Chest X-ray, AP view. Patient: 45 years old, sex M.
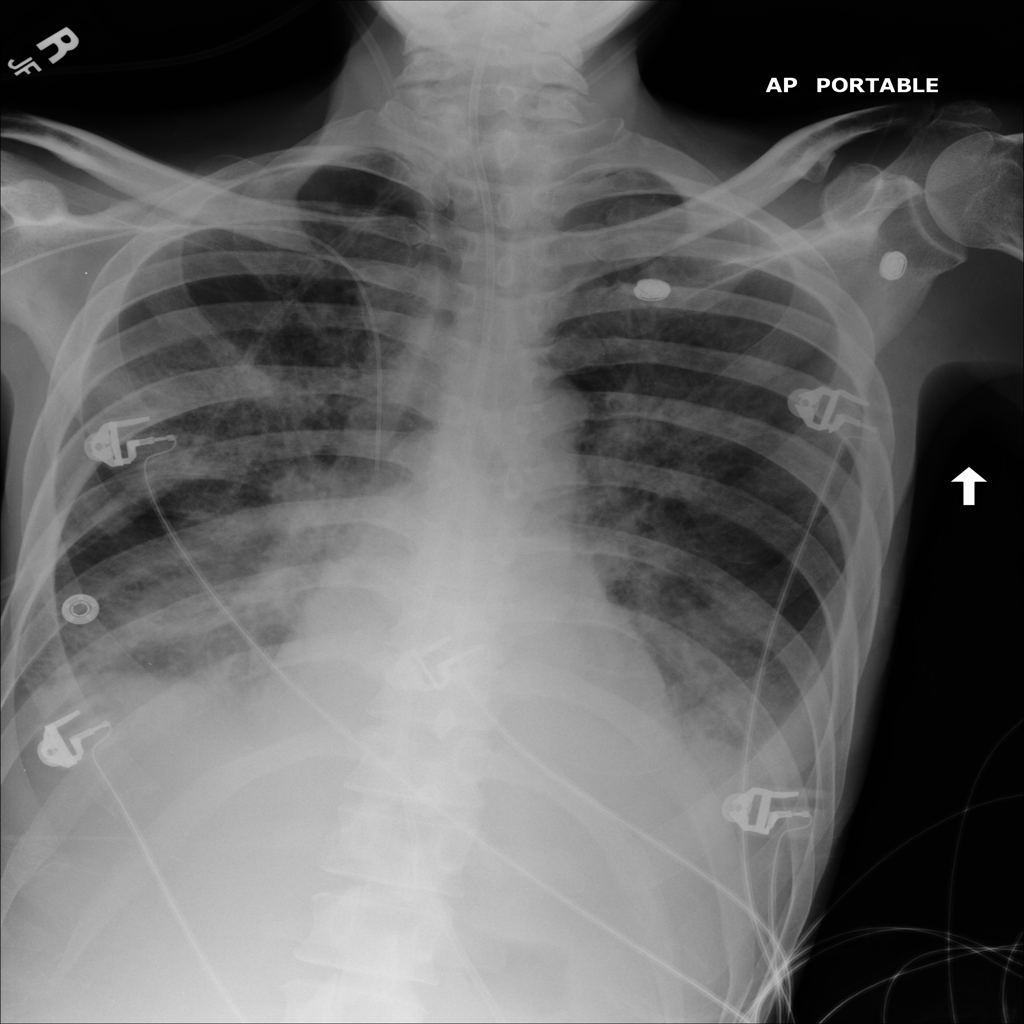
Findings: Effusion, Pleural_Thickening